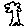
Label: tree